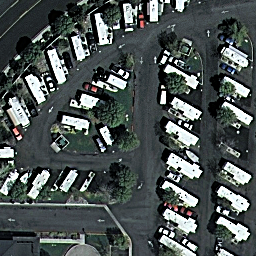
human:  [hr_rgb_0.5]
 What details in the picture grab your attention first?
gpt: mobile home park